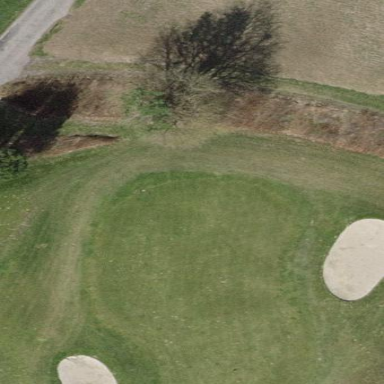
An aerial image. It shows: Picturesque green golfing area with grass land use.